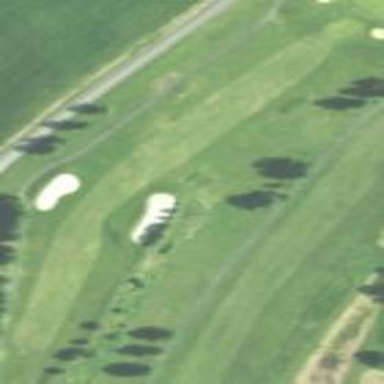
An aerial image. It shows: Lush grass fairway on golf course.